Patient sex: M
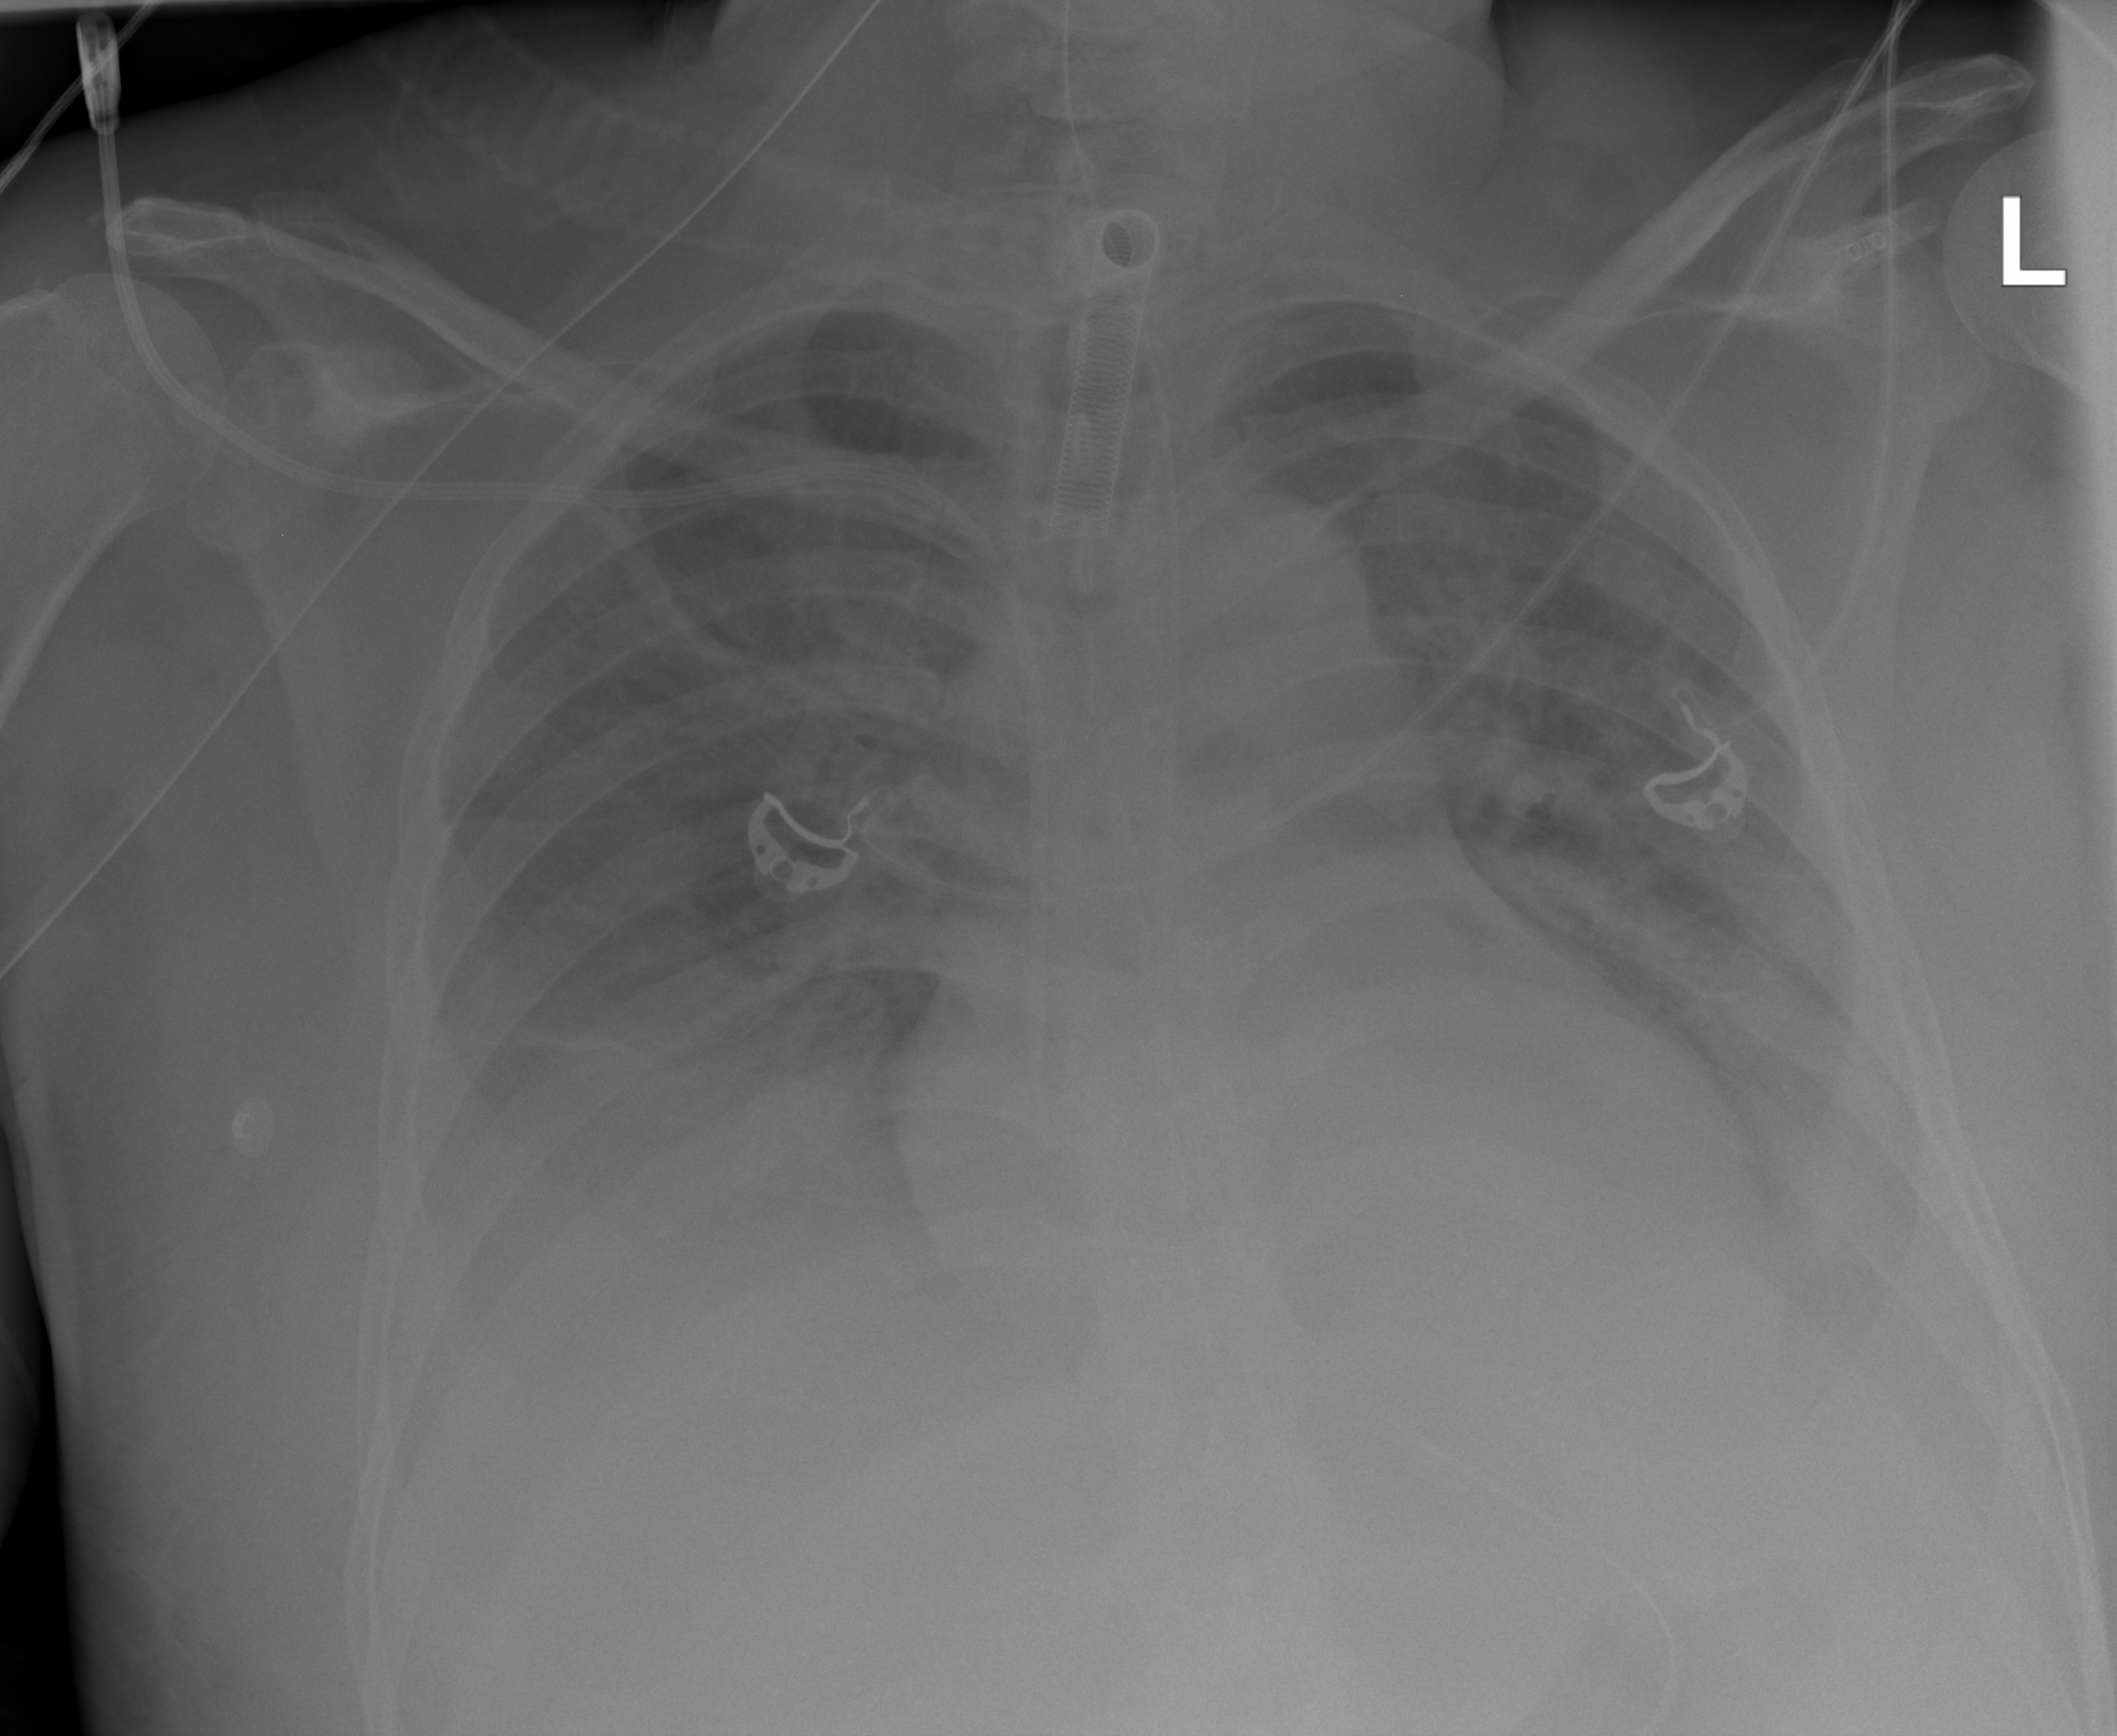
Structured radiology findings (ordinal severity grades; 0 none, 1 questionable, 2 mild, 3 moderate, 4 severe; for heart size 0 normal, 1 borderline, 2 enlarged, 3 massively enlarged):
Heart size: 2
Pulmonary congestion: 2
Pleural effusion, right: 3
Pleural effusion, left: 3
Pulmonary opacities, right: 2
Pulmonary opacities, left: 2
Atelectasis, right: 2
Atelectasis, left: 2